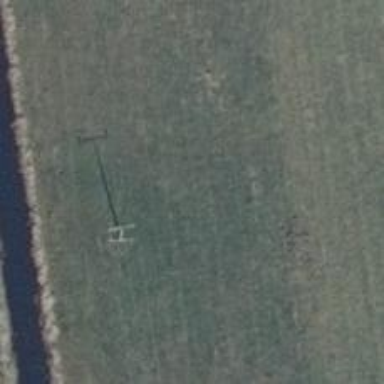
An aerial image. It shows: Power pole.